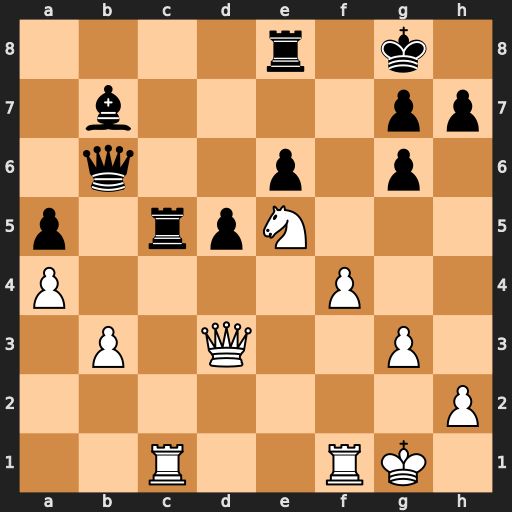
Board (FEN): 4r1k1/1b4pp/1q2p1p1/p1rpN3/P4P2/1P1Q2P1/7P/2R2RK1
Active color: w
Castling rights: -
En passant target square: -
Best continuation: Nd7 Rc3+ Nxb6 Rxd3 Rc7 Rxb3 Rxb7